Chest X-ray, AP view. Patient: 63 years old, sex M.
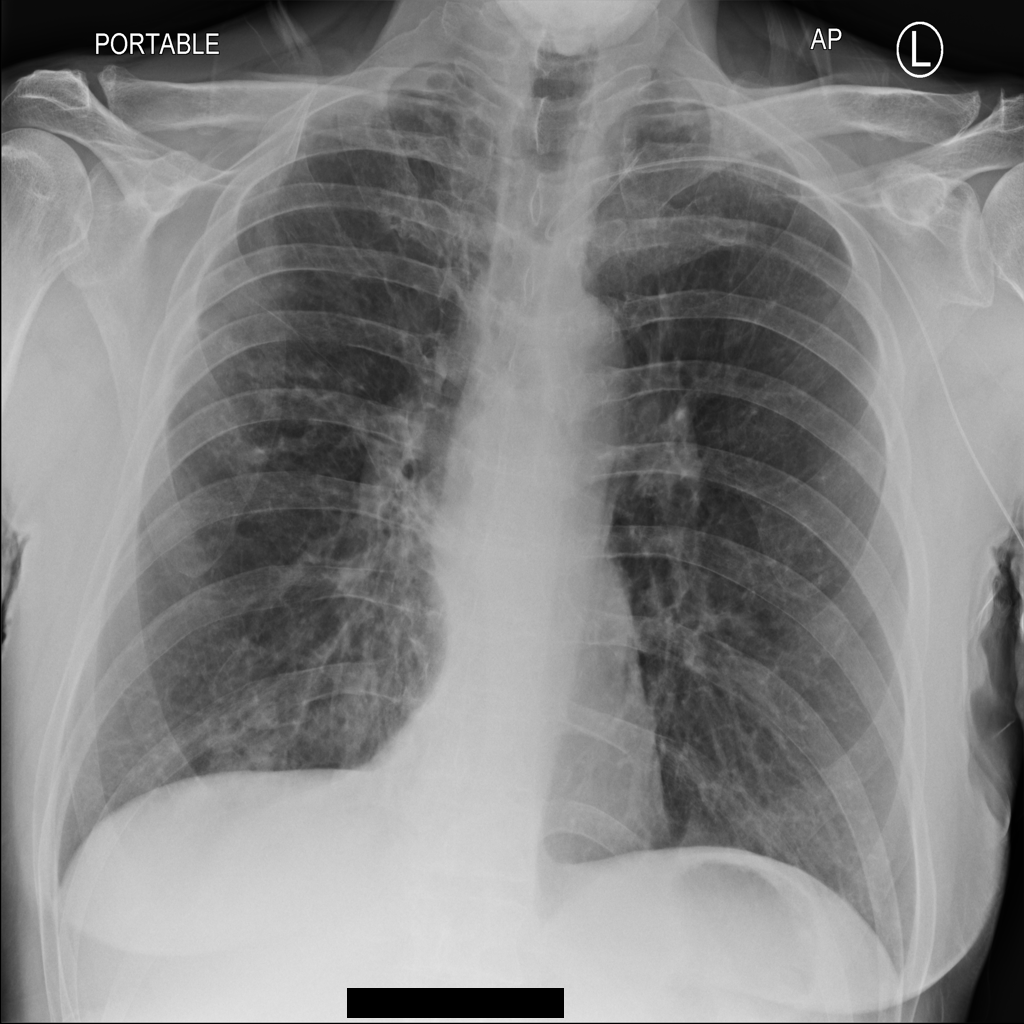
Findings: No Finding